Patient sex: F
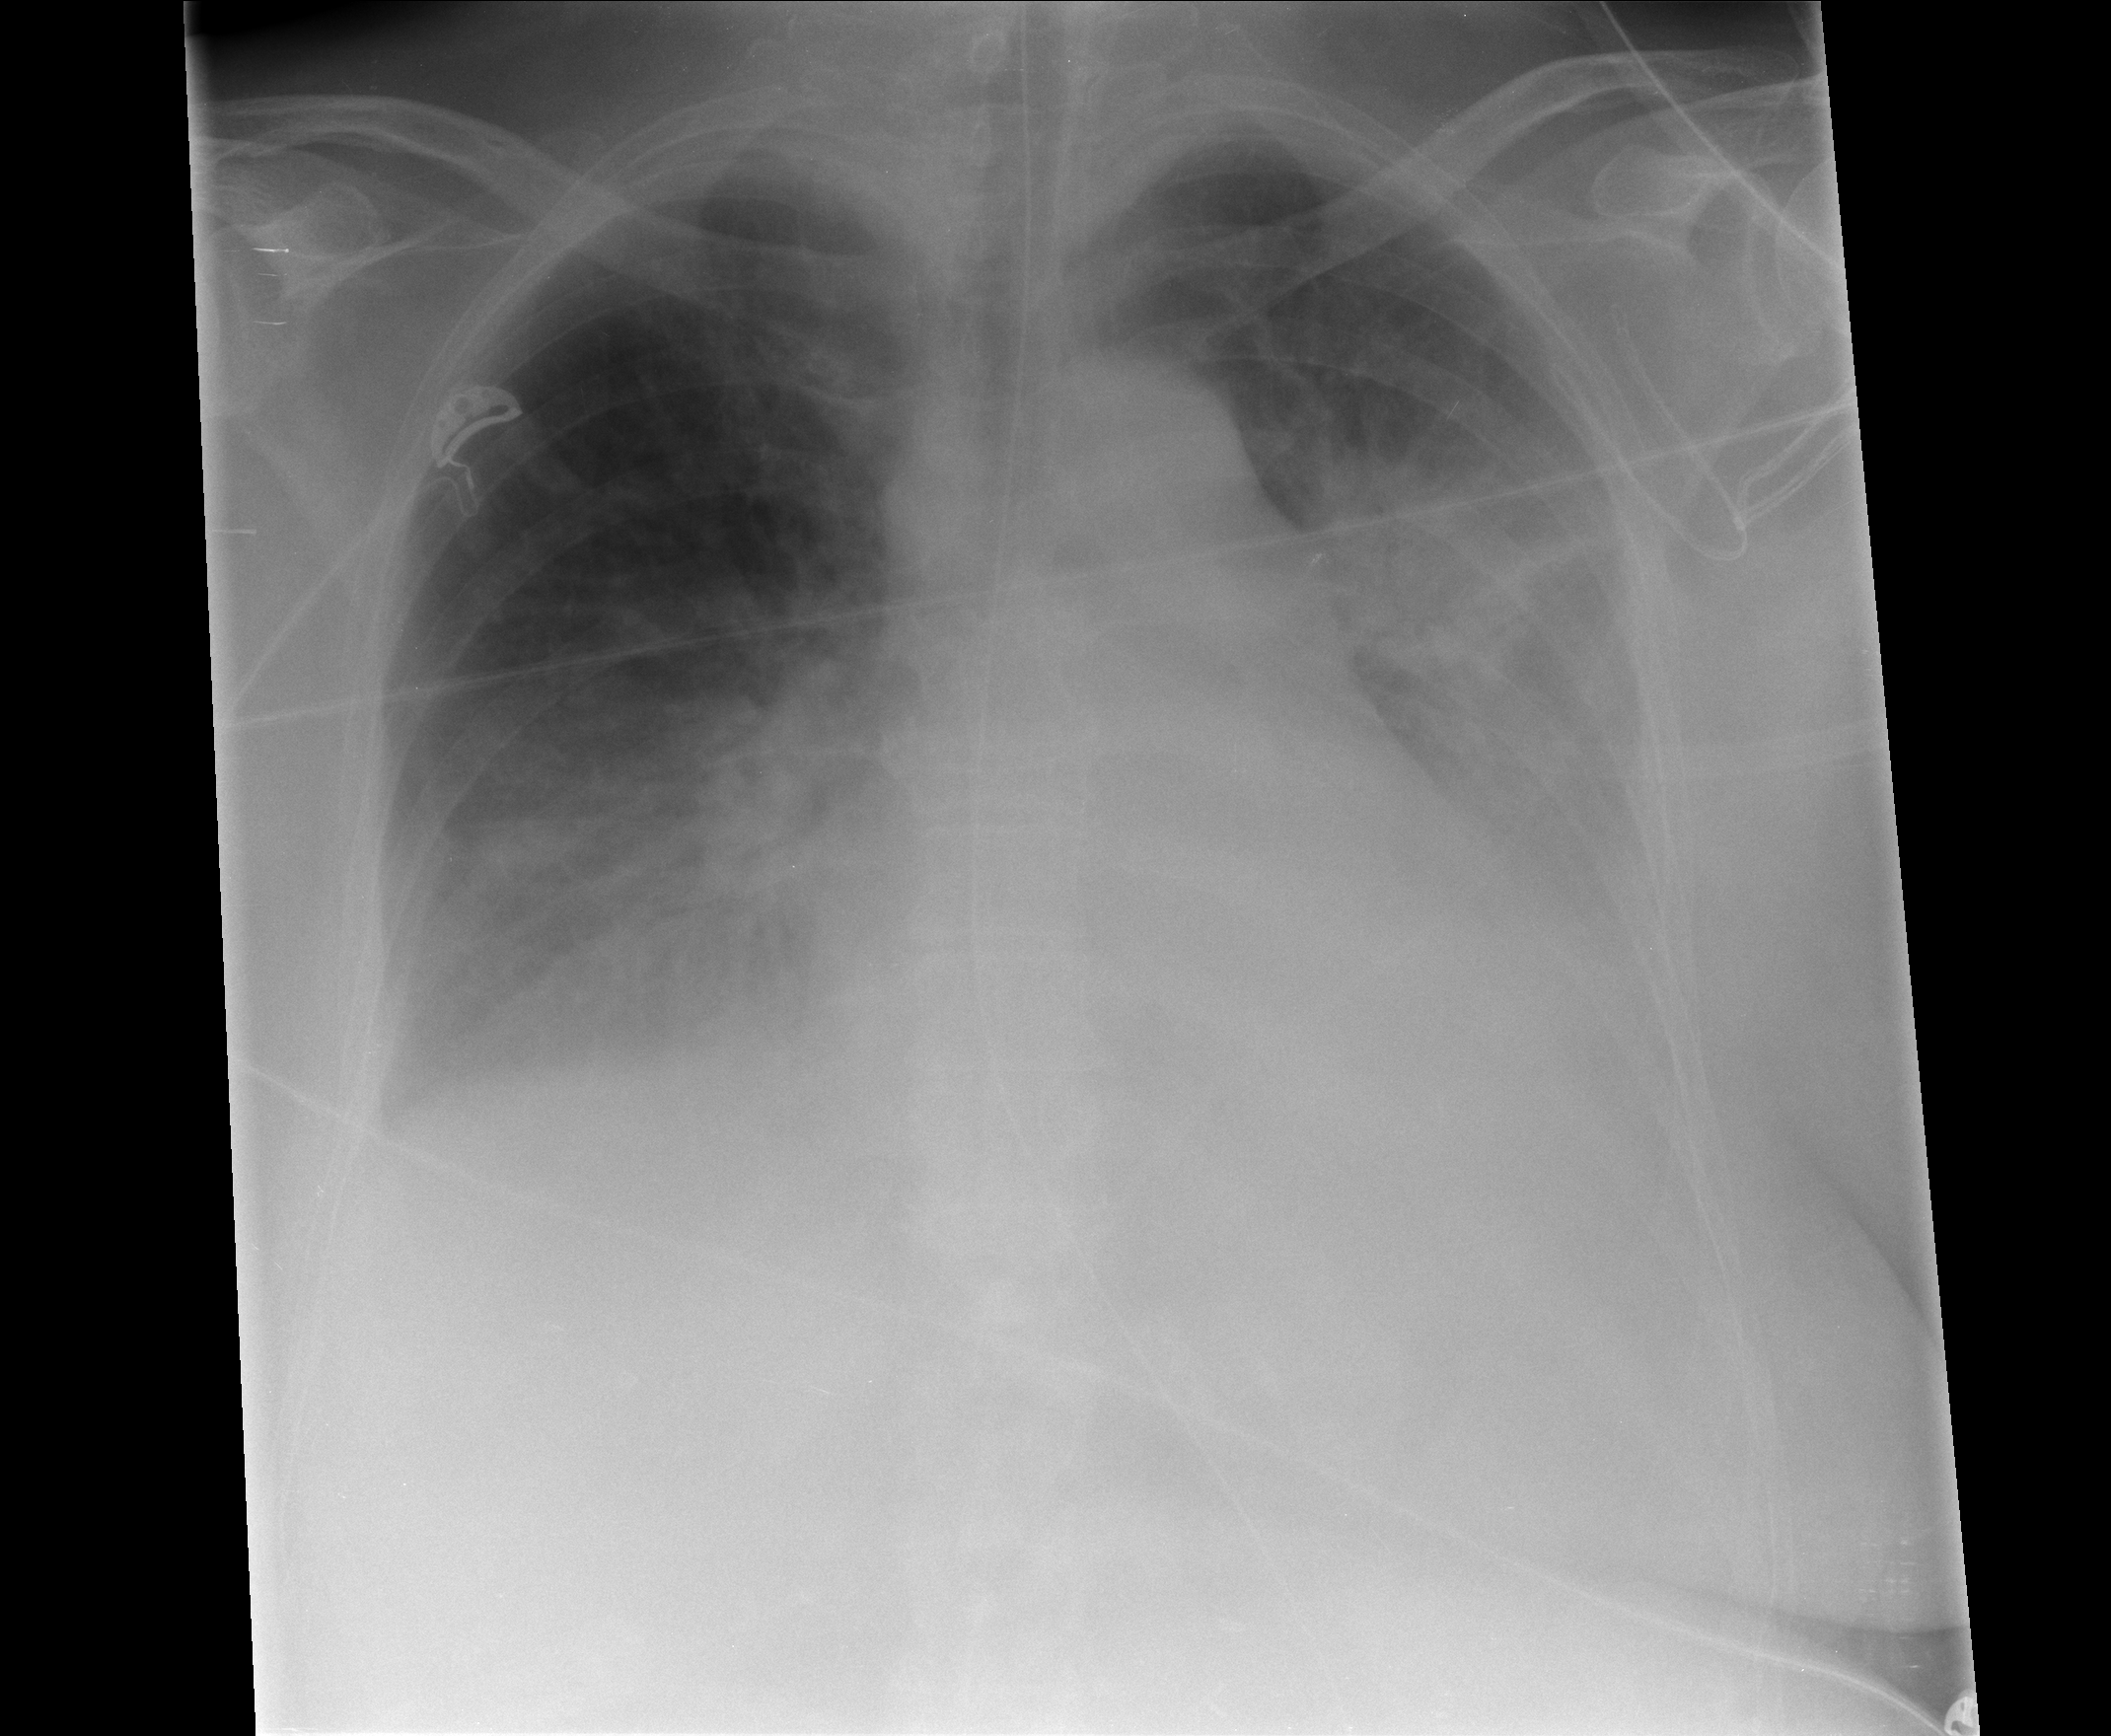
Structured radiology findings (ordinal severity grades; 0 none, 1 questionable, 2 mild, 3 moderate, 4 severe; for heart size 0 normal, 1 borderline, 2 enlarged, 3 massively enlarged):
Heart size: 2
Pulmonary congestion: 2
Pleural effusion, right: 2
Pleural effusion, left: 2
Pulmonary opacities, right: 2
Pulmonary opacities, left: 2
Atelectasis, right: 2
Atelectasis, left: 2